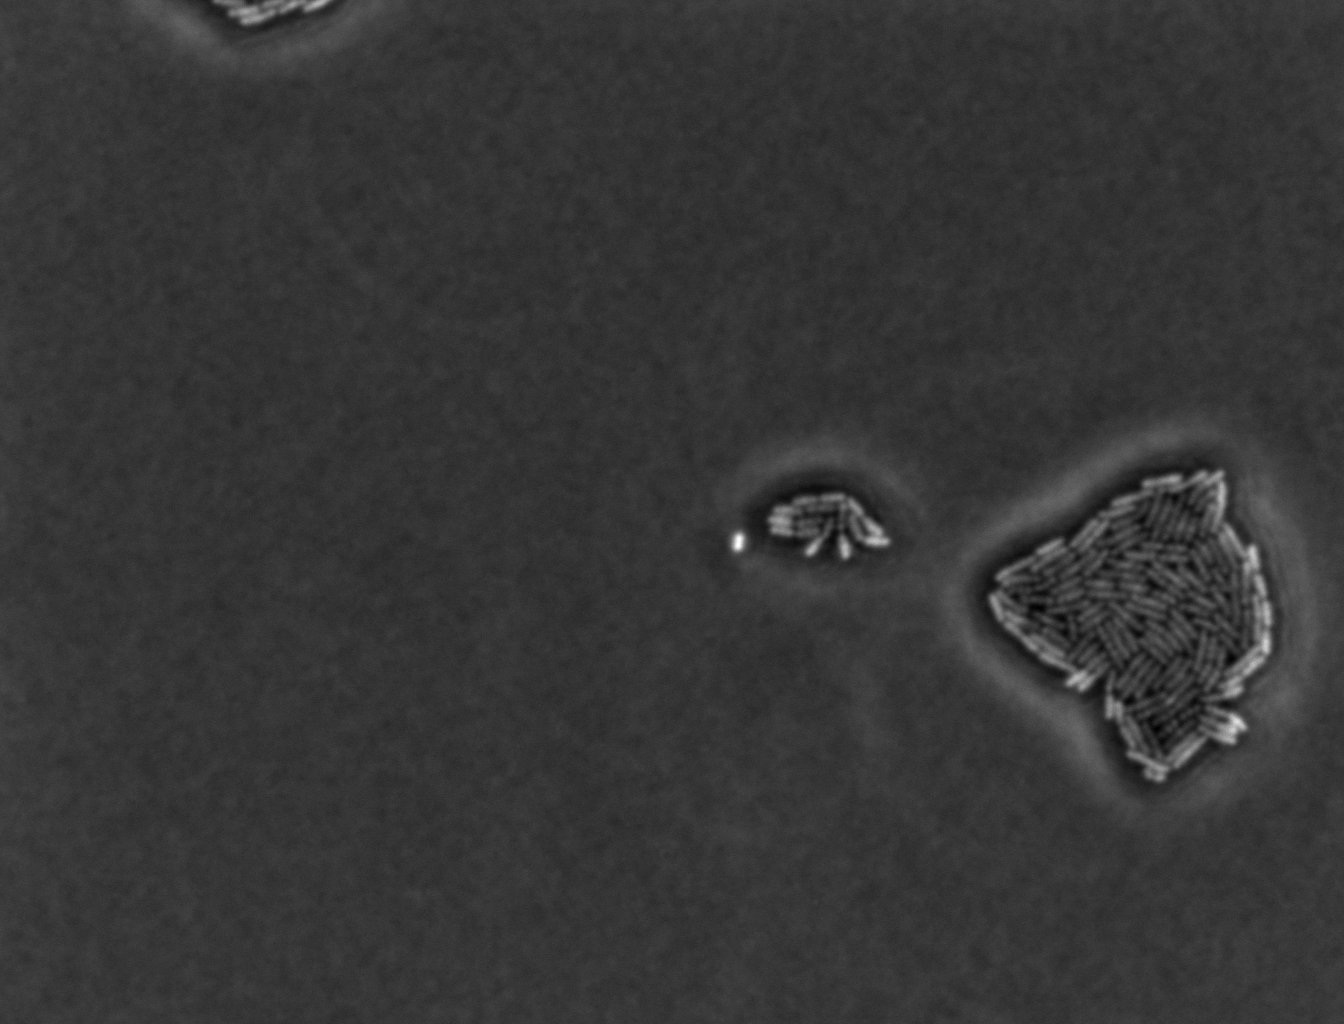
Phase contrast microscopy, 60x objective, 3 h incubation, 1.5% agar